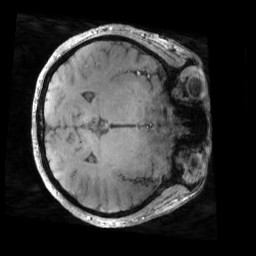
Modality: MP2RAGE
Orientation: axial